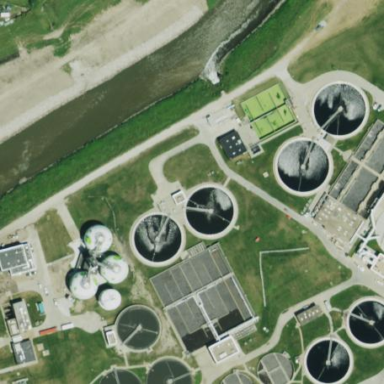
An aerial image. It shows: View of wastewater plant.